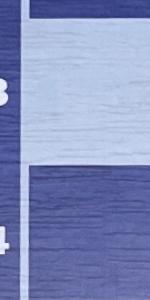
Label: Empty